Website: macys
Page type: customer-info-address
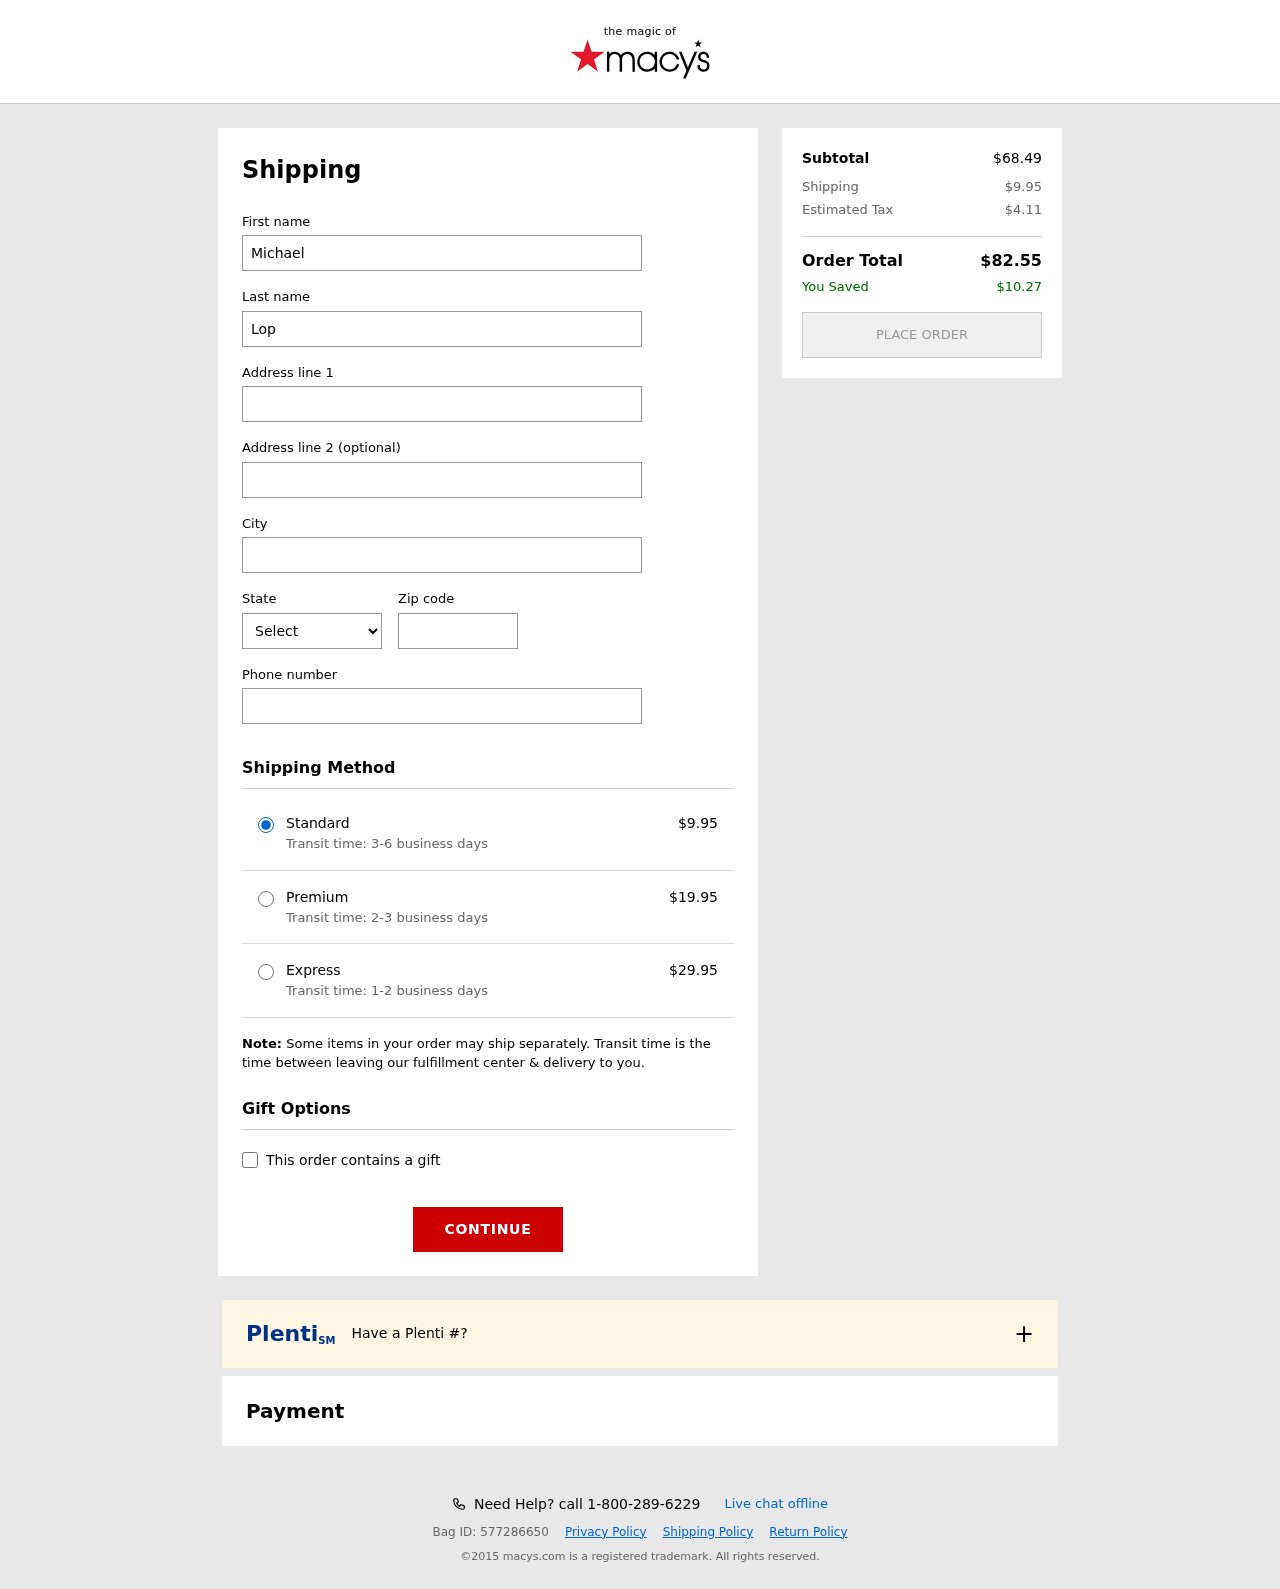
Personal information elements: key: PII_CITY
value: Lake Virginiaton
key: PII_FIRSTNAME
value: Michael
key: PII_LASTNAME
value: Lopez
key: PII_PHONE
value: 2099735211
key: PII_POSTCODE
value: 31395
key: PII_STATE_ABBR
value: HI
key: PII_STREET
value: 7928 Andrea Springs Apt. 313
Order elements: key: ORDER_SHIPPING_COST
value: $9.95
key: ORDER_SHIPPING_COST_PREMIUM
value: $19.95
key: ORDER_SHIPPING_COST_EXPRESS
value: $29.95
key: ORDER_SUBTOTAL
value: $68.49
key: ORDER_TAX
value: $4.11
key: ORDER_TOTAL
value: $82.55
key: ORDER_SAVINGS
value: $10.27